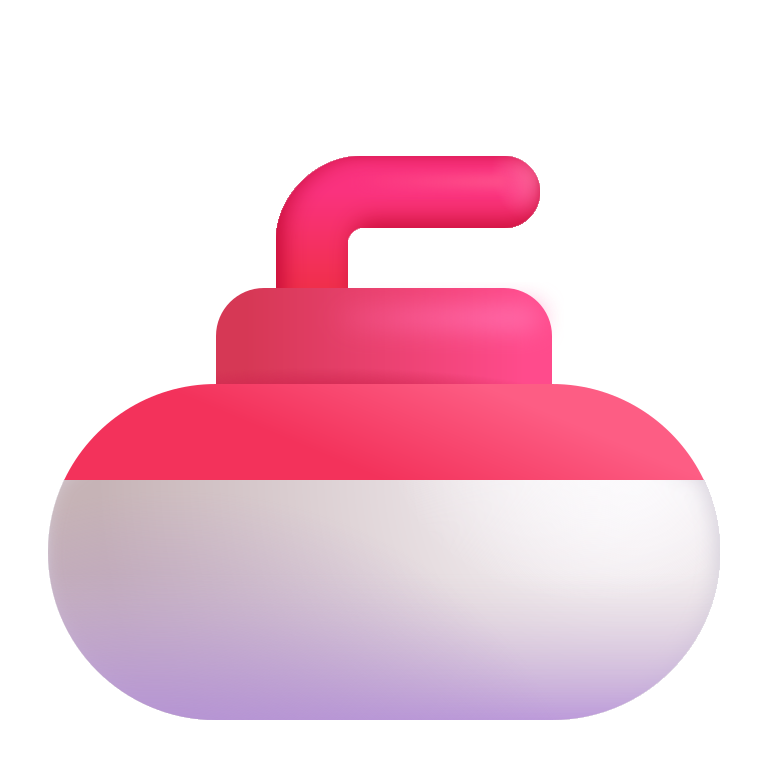
curling stone color